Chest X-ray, PA view. Patient: 53 years old, sex F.
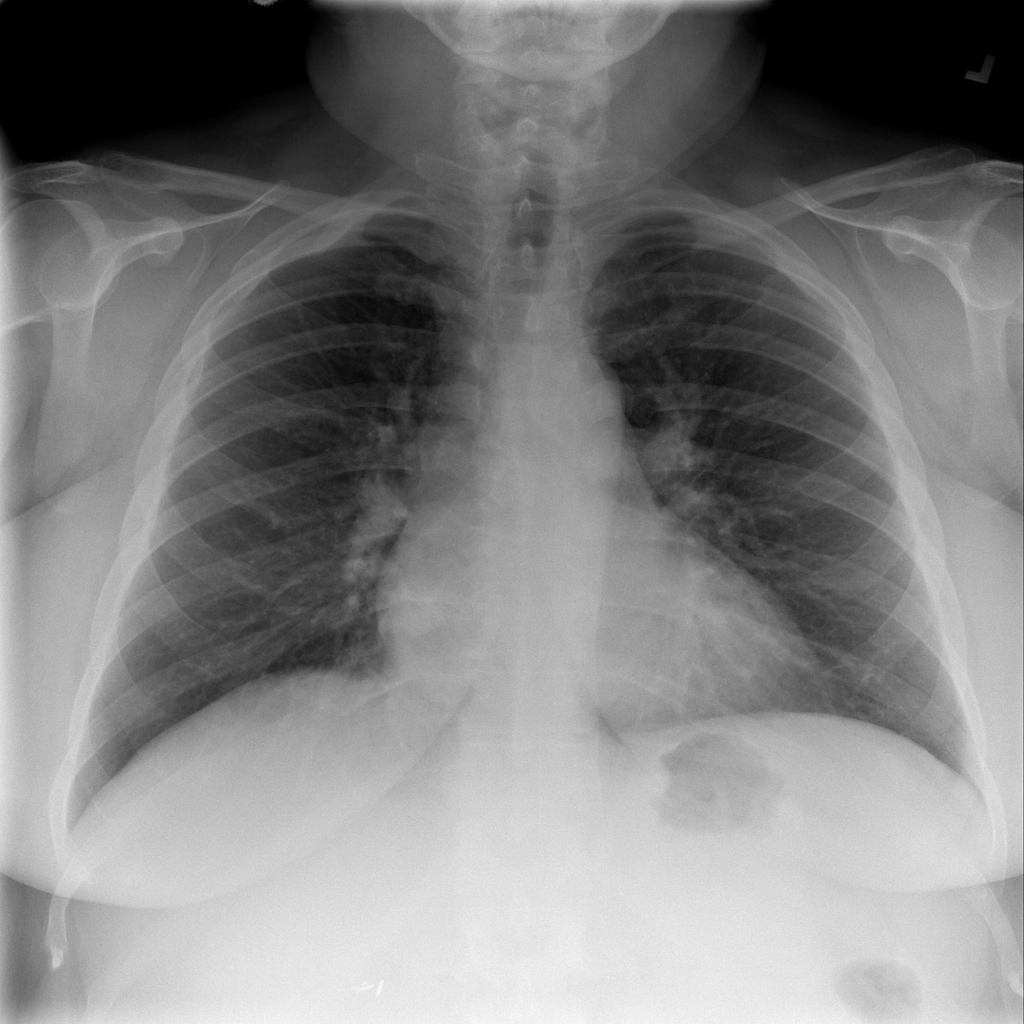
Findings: No Finding